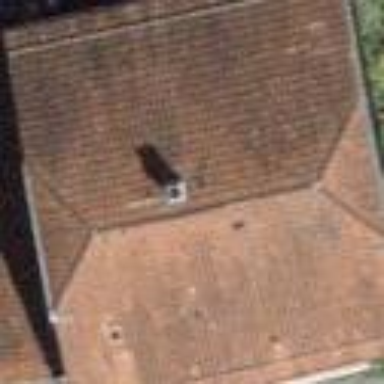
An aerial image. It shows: Residential building with half-hipped roof shape.